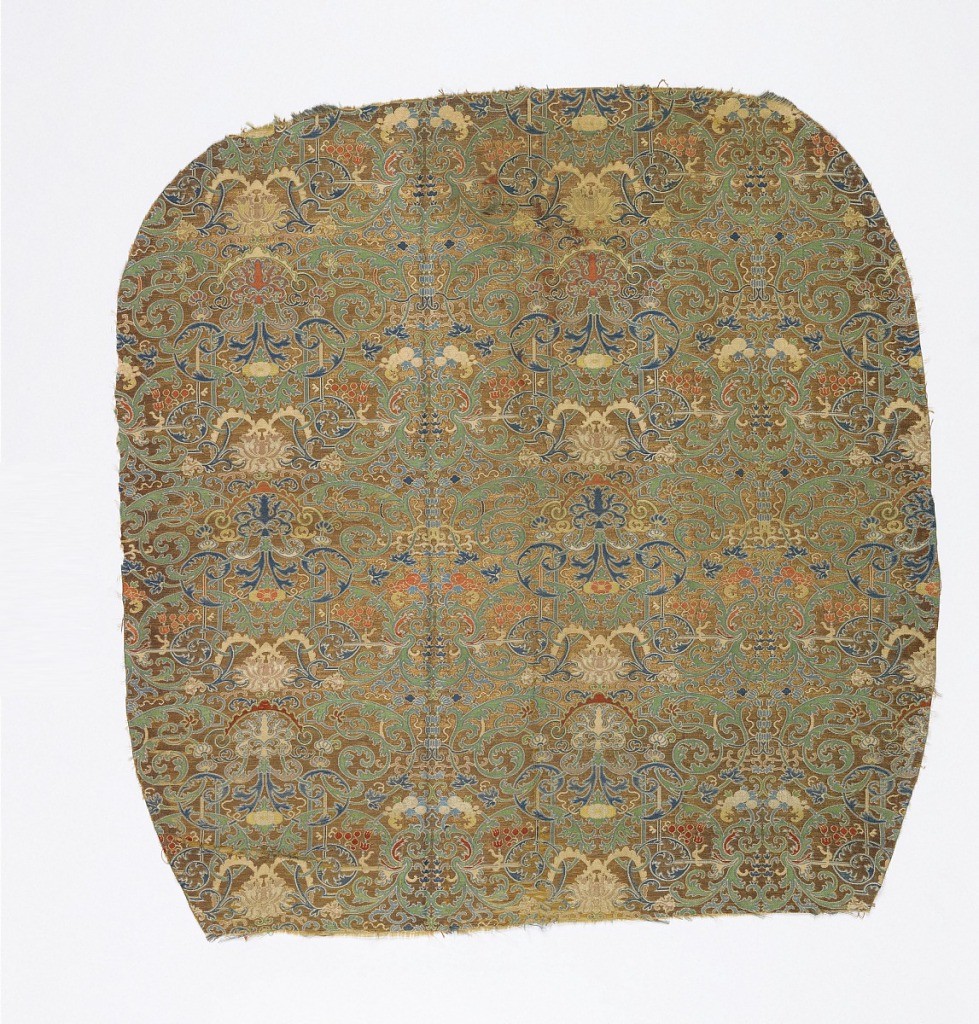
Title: Fragment
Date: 19th century
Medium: silk, metallic Technique: woven
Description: Close pattern of scrolls and curves.